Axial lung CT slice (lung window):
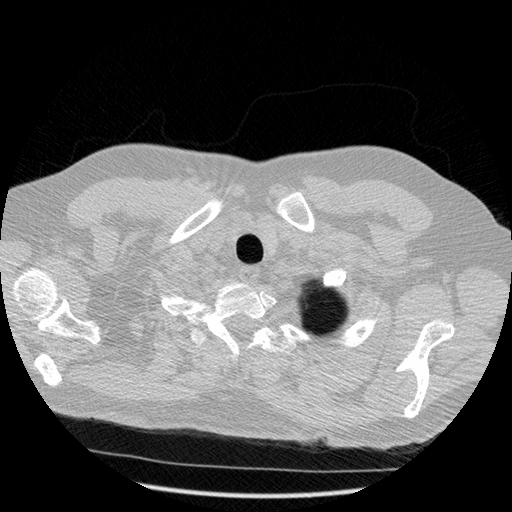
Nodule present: no